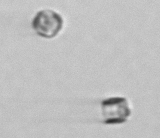
Label: Thalassiosira_sp_aff_mala